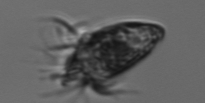
Label: Strombidium_tintinnodes